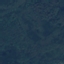
Land use / land cover class: Forest